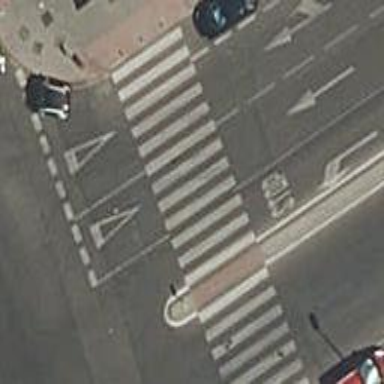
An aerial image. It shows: Uncontrolled crossing on the road.